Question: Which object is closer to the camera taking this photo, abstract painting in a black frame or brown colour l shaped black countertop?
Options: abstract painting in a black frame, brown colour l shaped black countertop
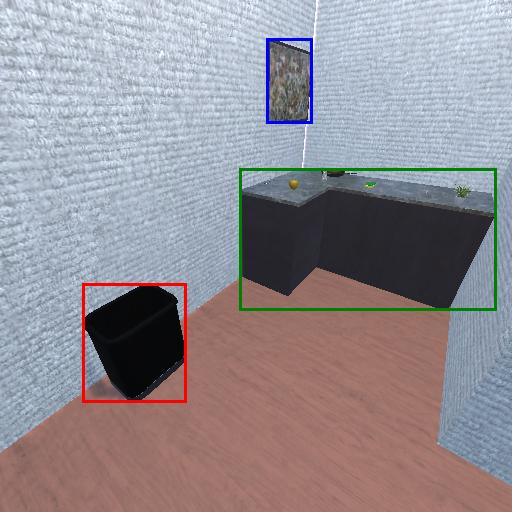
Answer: abstract painting in a black frame